Field crop: tomato
Growth stage: 1
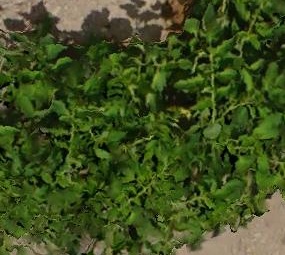
Species: tomato